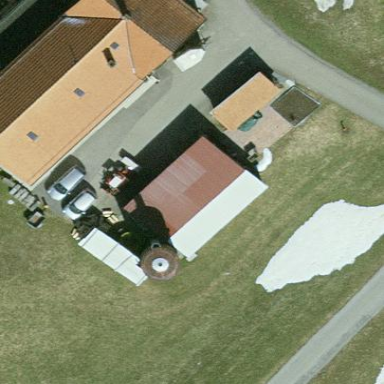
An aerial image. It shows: Shed.